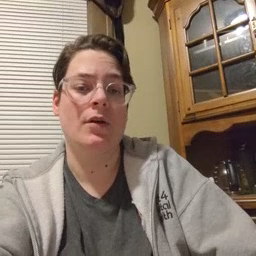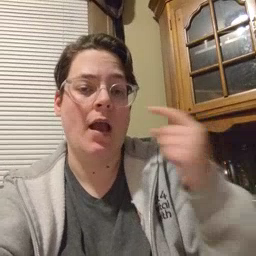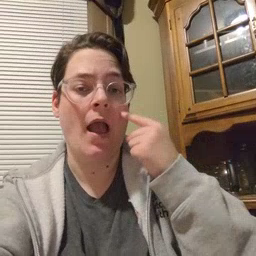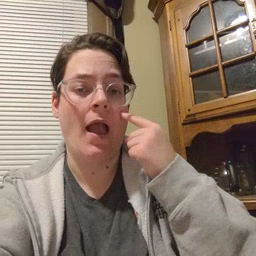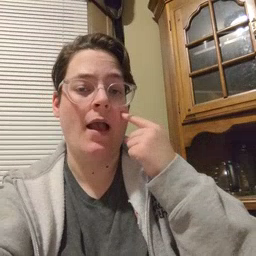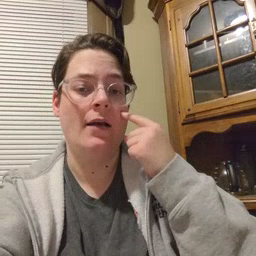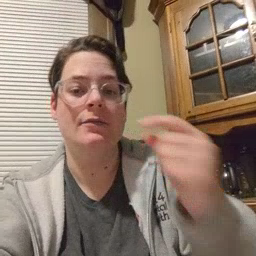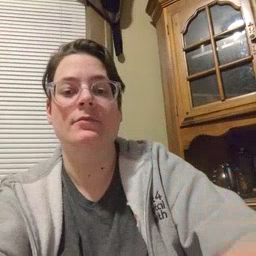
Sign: eye